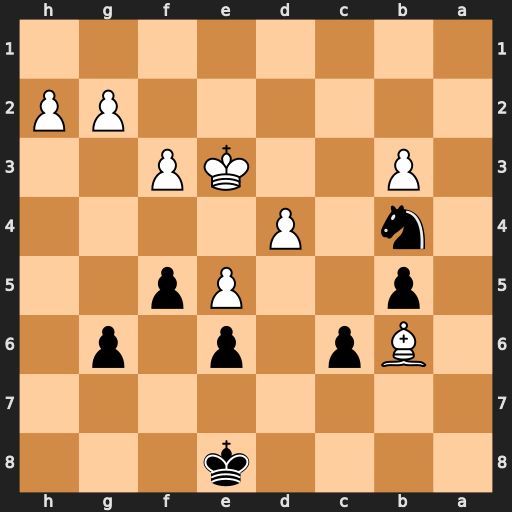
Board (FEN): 4k3/8/1Bp1p1p1/1p2Pp2/1n1P4/1P2KP2/6PP/8
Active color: b
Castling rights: -
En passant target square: -
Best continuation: Nd5+ Kd3 Nxb6